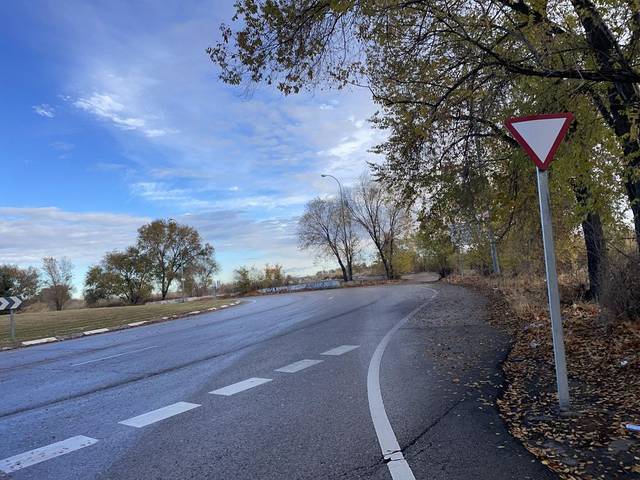
Region: Spain
Coordinates: 40.342, -3.738